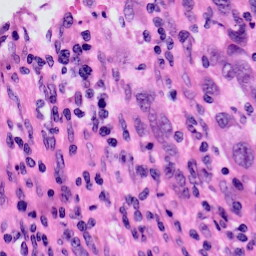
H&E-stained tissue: Skin